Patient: sex M, age 94
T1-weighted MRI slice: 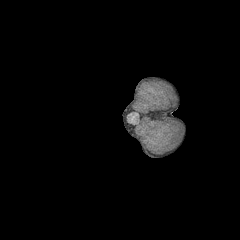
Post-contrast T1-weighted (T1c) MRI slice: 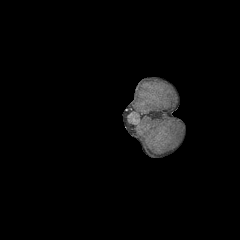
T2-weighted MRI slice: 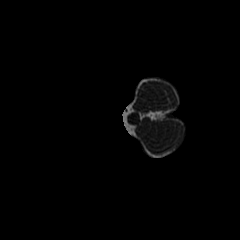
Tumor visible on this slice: no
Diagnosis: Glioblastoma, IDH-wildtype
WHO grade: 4